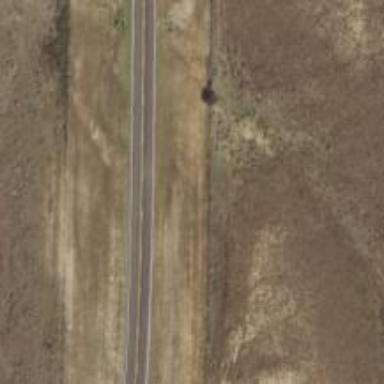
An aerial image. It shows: Secondary road.